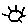
Label: sun